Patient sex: F
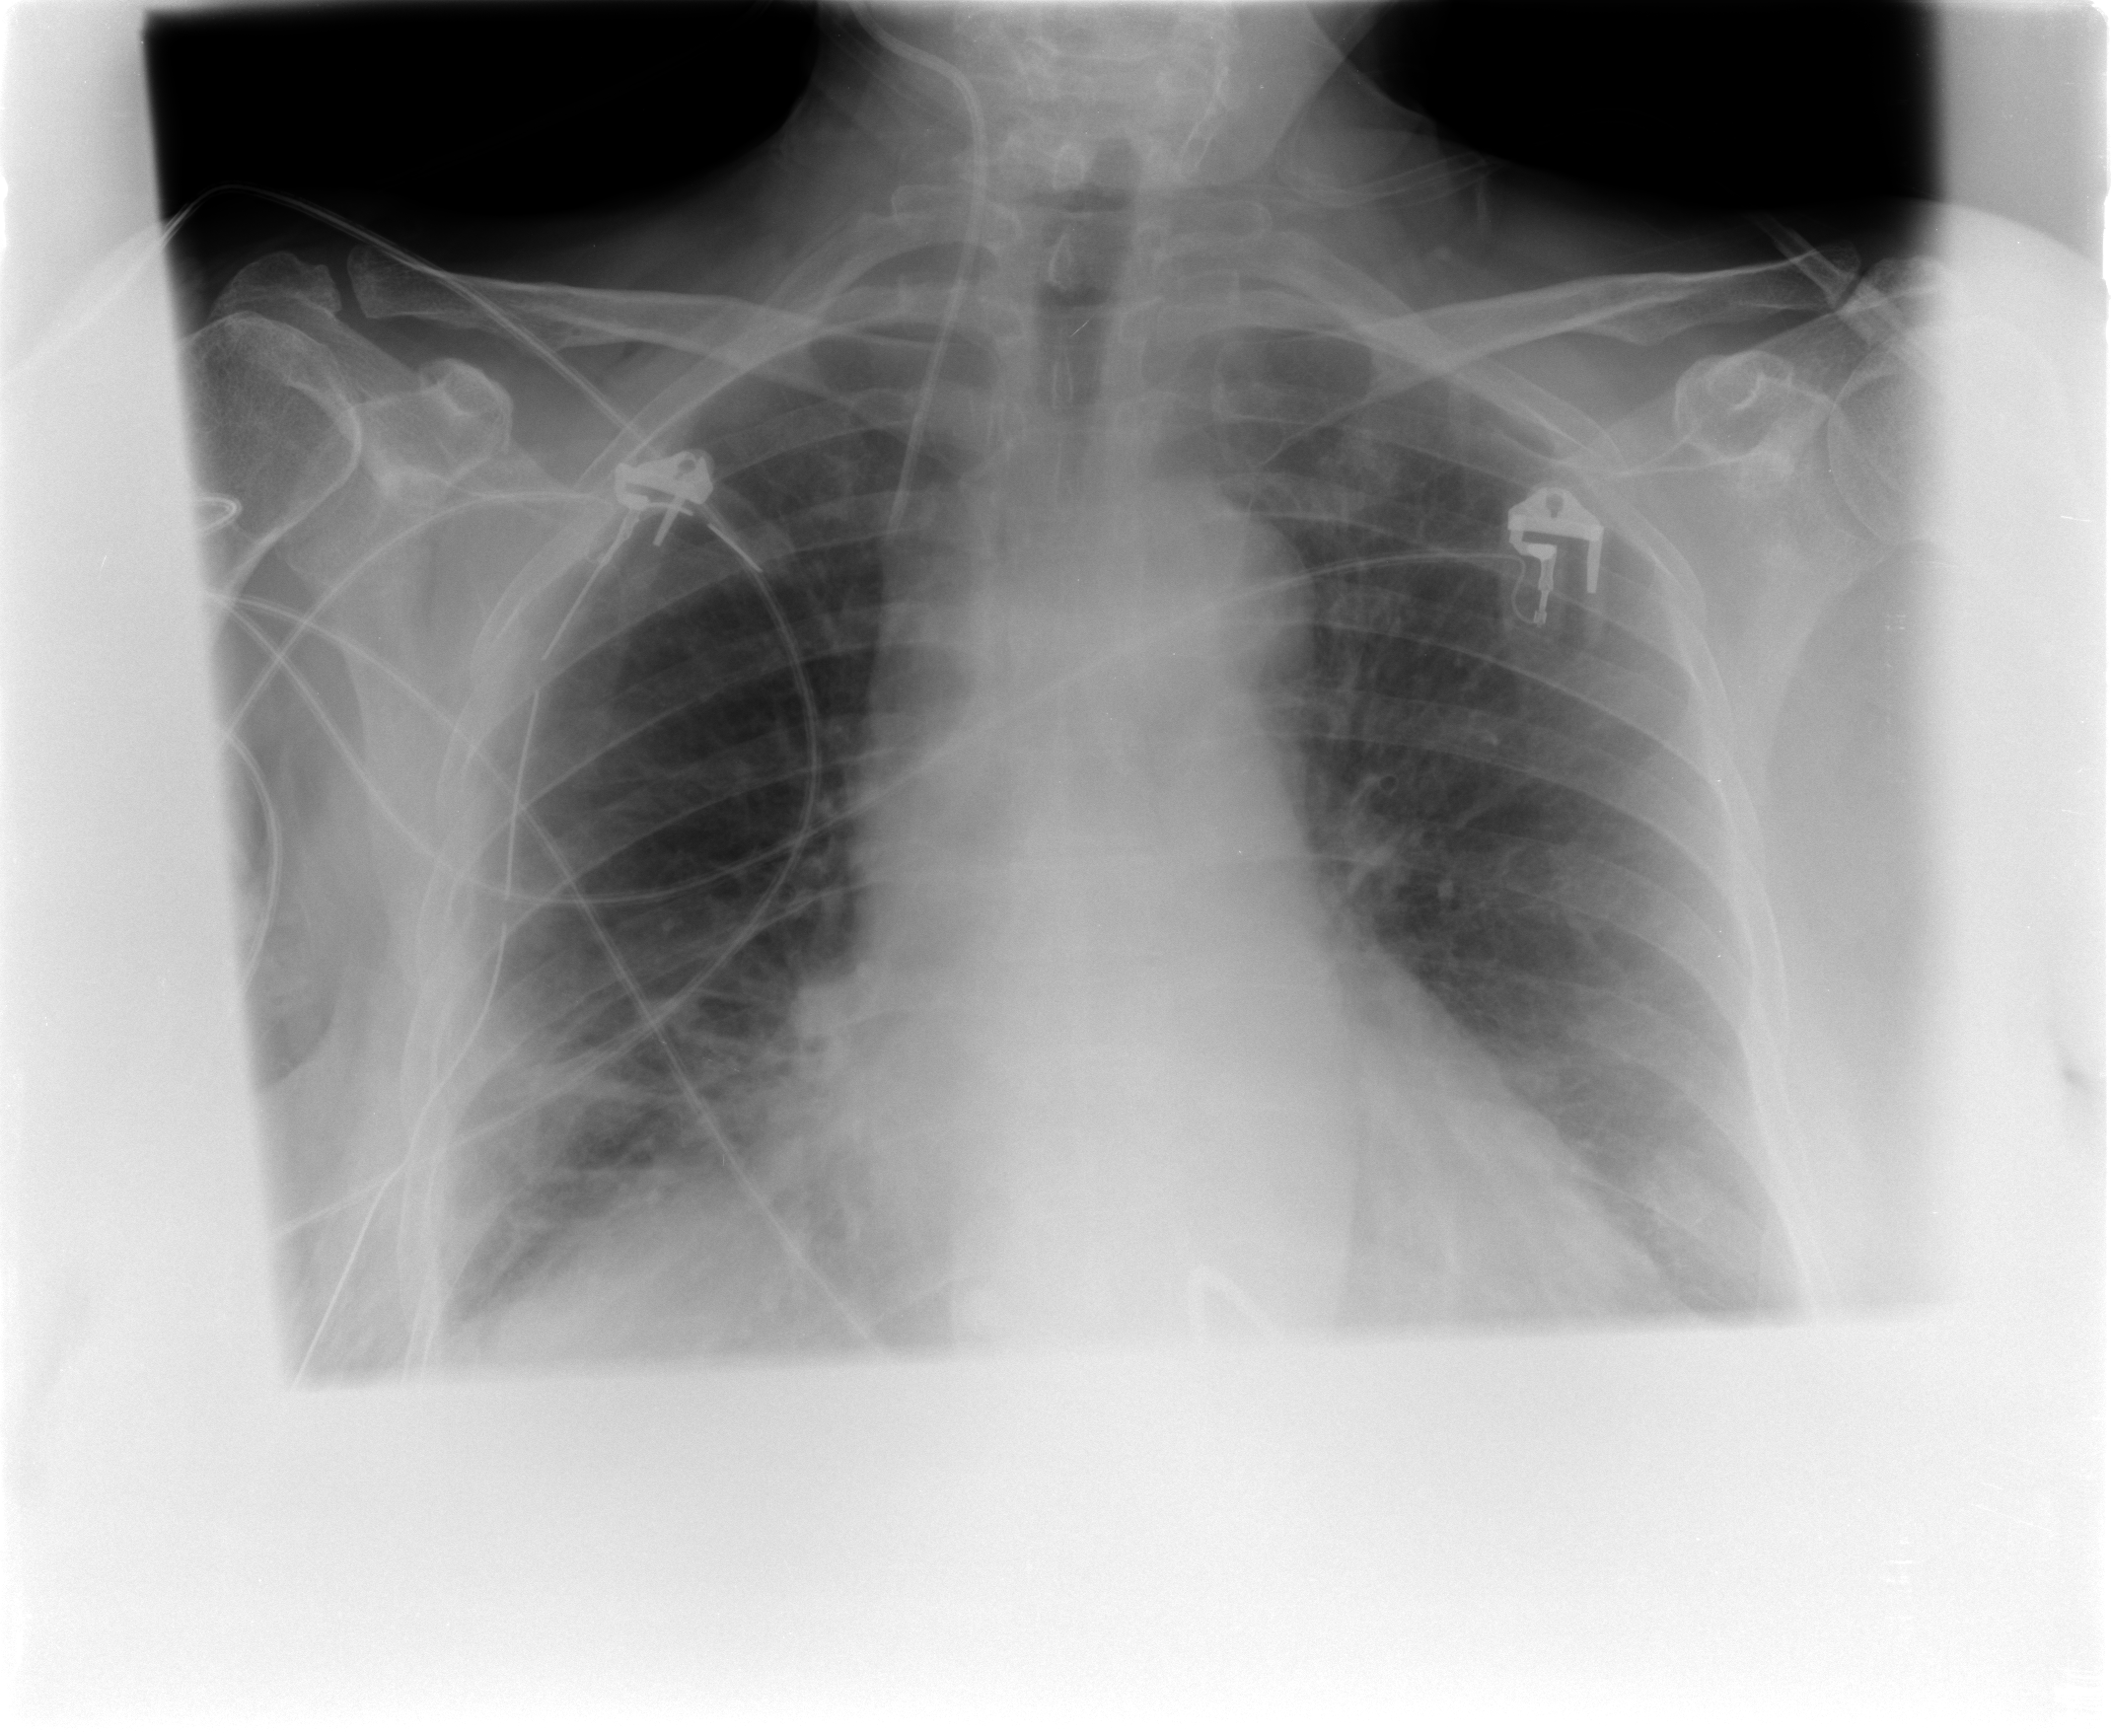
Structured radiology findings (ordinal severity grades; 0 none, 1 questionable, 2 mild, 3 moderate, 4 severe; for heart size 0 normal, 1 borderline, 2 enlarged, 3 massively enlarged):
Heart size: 1
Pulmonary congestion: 1
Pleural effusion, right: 1
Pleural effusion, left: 0
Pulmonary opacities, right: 0
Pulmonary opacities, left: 0
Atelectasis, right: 2
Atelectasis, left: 1